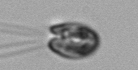
Label: flagellate_morphotype1